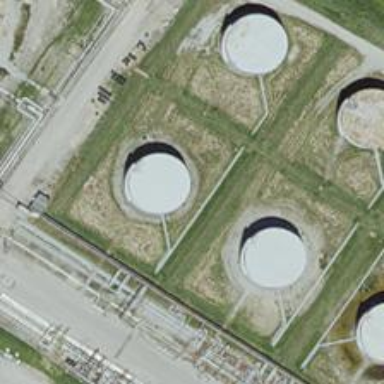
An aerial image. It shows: Storage tank with man-made structure.